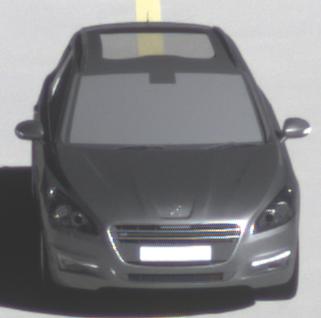
Make: Peugeot
Model: 508 SW 120 VTi
Detailed model: 508 (I) SW
Model produced from: 2011/03
Model produced until: 2014/05
Doors: 5
Color: gray
Road condition: dry road
Daytime: morning or afternoon
Contrast: high contrast